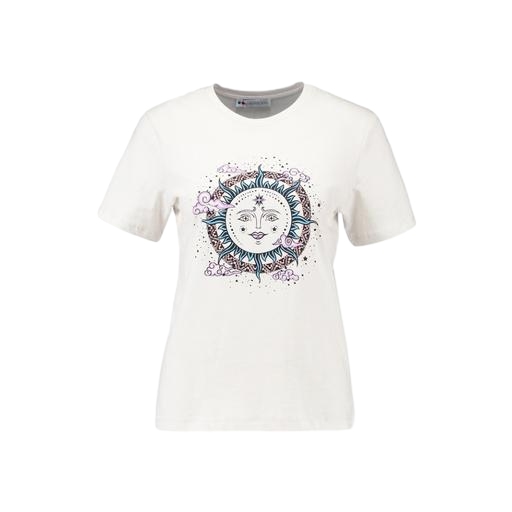
graphic t-shirt, moon collage t-shirt, graphic tee, white background